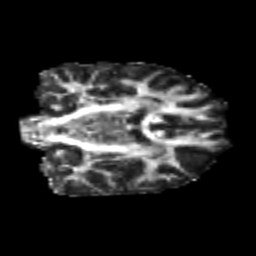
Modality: FA
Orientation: coronal
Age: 21
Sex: male
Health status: healthy
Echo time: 0.074 s